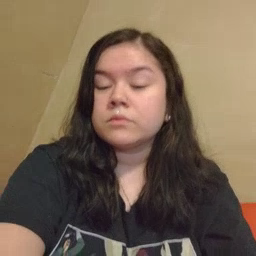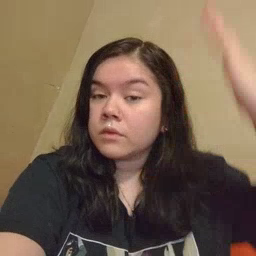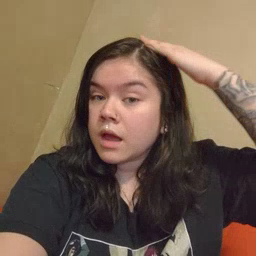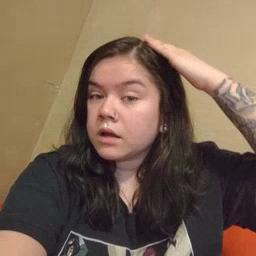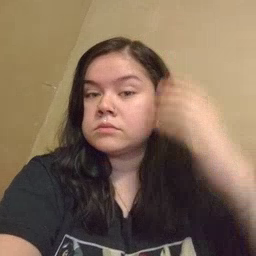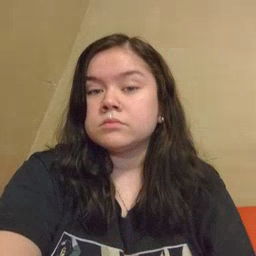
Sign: hat